Field crop: maize
Growth stage: 1
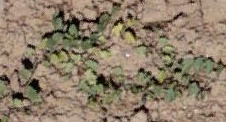
Species: convolvulus